Field crop: maize
Growth stage: 2
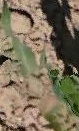
Species: maize